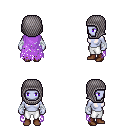
a pixel art fantasy rpg character, female body template, dark elf, purple skin, maroon tattered cape, white pants, twin-tailed hairstyle, chain hood, white cloth bandages, brown shoes, four views (front, back, left, right), 2x2 character sprite sheet, small pixel art, hard edges, no anti-aliasing